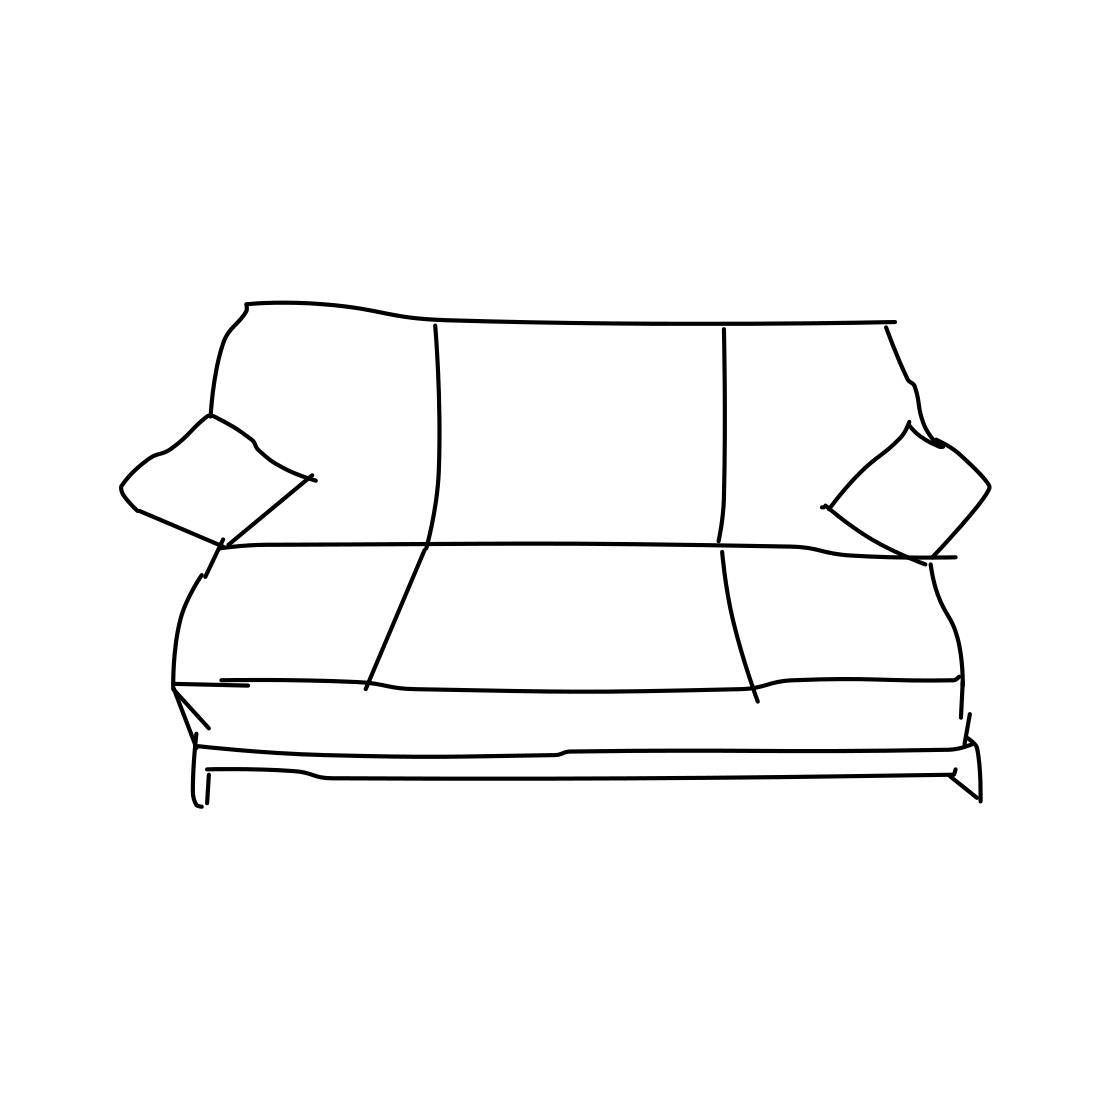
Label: couch